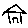
Label: house